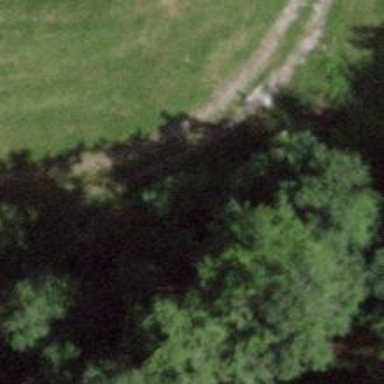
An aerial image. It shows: Muddy track with grade2 surface.